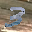
Label: 3